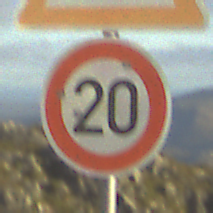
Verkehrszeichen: Geschwindigkeit20
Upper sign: UnzureichendesLichtraumprofil
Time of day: SunriseSunset
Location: Outdoor (Nature)
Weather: PartlyCloudy
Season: NotSpecified
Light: Natural